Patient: sex M, age 60
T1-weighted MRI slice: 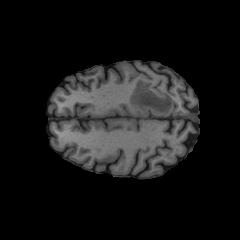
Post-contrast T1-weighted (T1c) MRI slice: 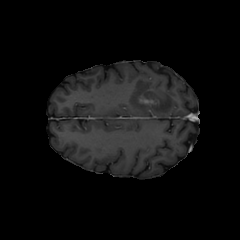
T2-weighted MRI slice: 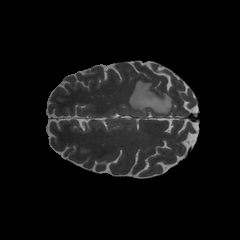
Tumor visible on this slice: yes
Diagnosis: Glioblastoma, IDH-wildtype
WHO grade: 4